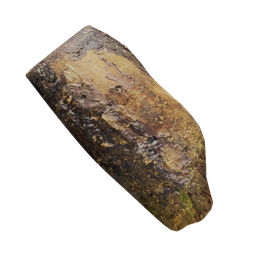
Label: nature